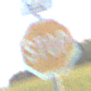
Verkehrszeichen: Stop
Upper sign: RichtungsangabeDurchPfeile9
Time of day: SunriseSunset
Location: Outdoor (Nature)
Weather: PartlyCloudy
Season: NotSpecified
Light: Natural